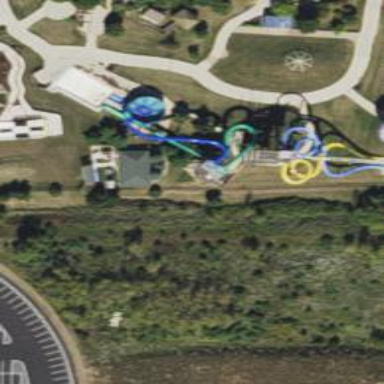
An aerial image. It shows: Water slide attraction.